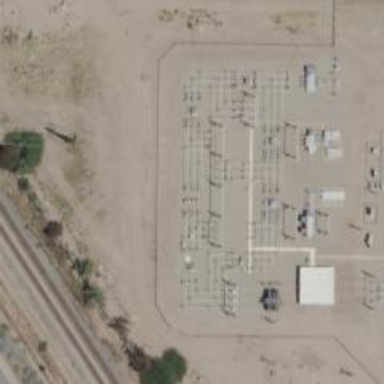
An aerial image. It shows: Switch used for power control.